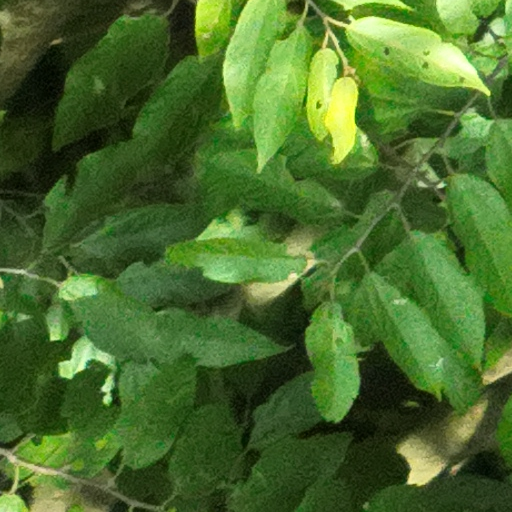
Species: Guazuma ulmifolia
GBIF accepted scientific name: Guazuma ulmifolia
Crown area (m\u00b2): 136.258